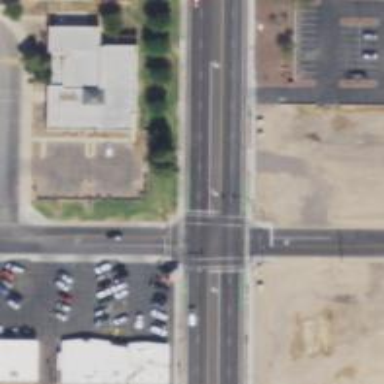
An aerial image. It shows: Unmarked road crossing with lines.